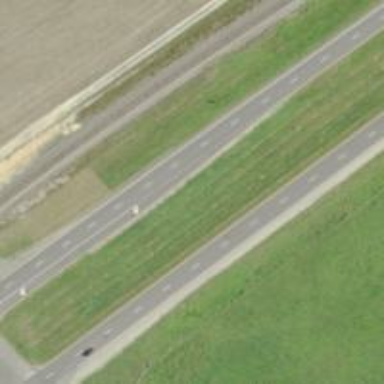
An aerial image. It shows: Trunk highway with expressway features.